Interaction volume radius: 10 \u00c5
Interaction volume height: 15 \u00c5
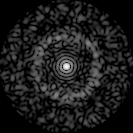
Disorder parameter: 0.8441